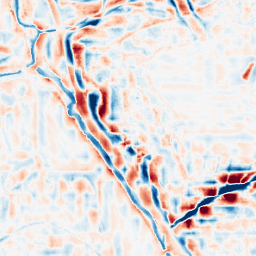
Category: wavelet
Decomposition family: wavelet_reverse_biorthogonal
Decomposition parameters: wavelet: rbio4.4
level: 4
Upsampling method: sinc_hamming
Upsampling parameters: scale: 4
kernel_size: 8
Upsampling scale: 4